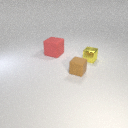
large red rubber cube to the left of small brown rubber cube